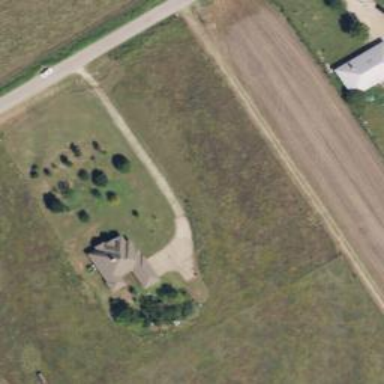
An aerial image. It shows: Driveway leading to service road.